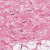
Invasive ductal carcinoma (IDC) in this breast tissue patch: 0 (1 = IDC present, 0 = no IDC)